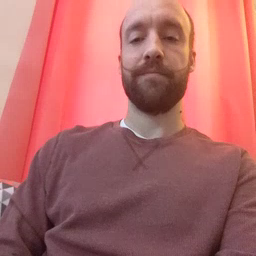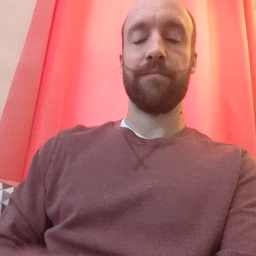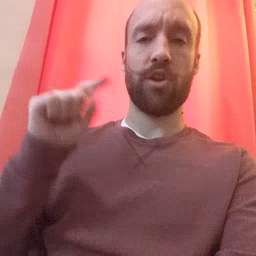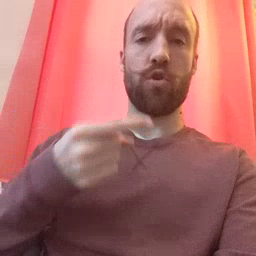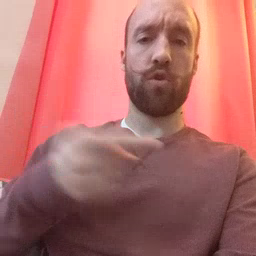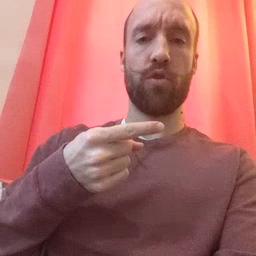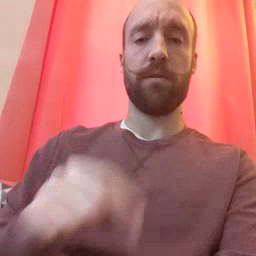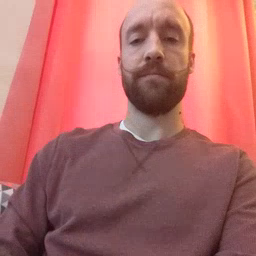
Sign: owie